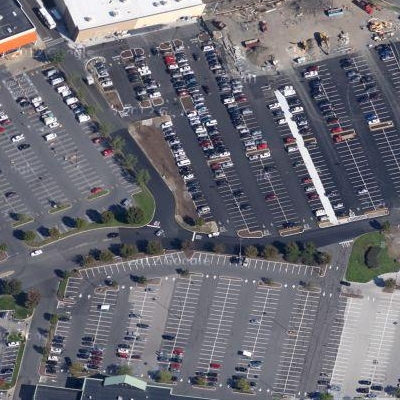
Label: gParking